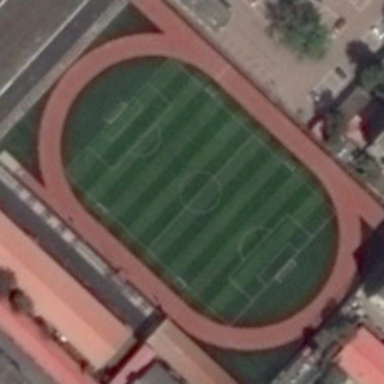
Red roof house next to a playground .